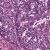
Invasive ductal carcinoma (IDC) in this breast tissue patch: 1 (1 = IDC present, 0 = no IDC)